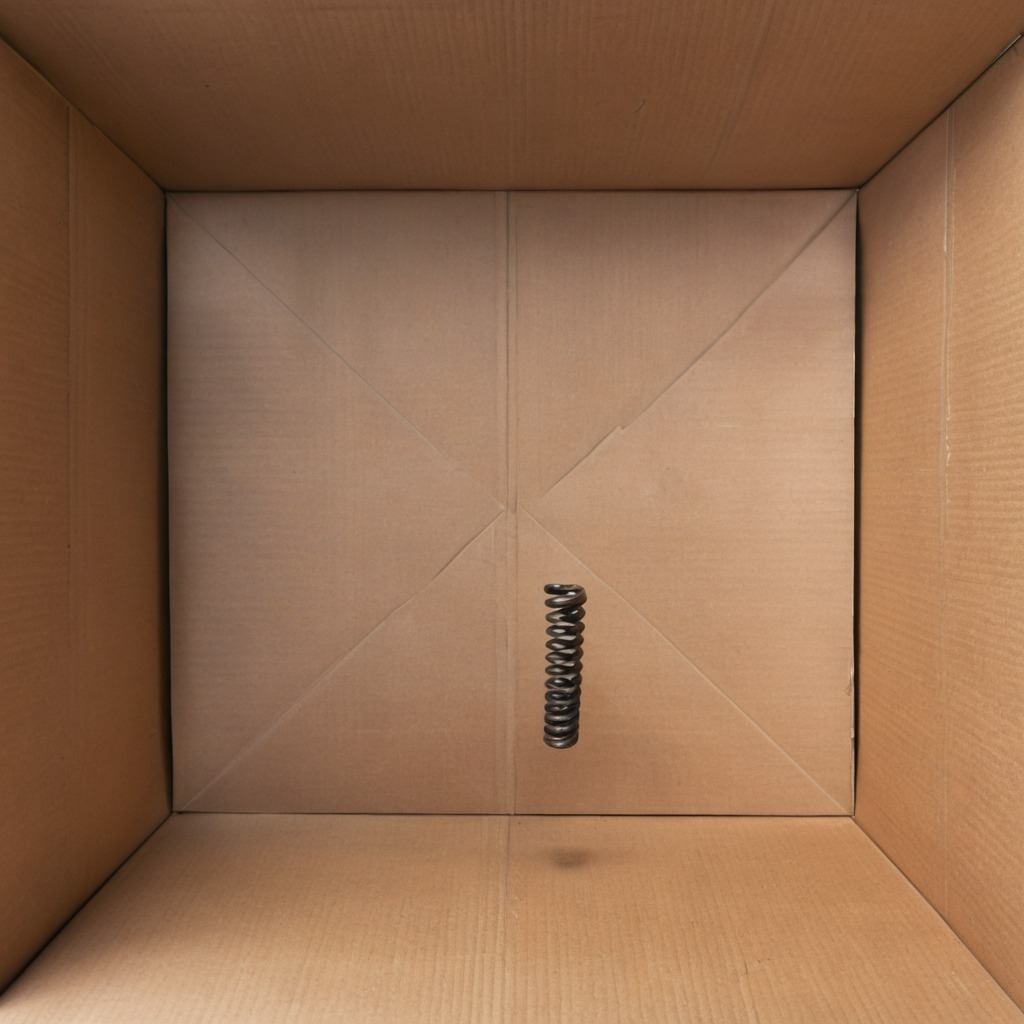
A coiled metal spring lies on the cardboard box surface in an outdoor workshop during daytime bright natural light soft shadows slightly creased but